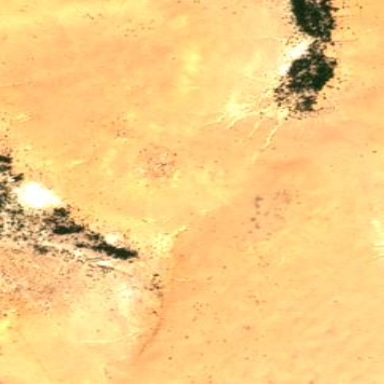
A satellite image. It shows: Orchard filled with date palms.